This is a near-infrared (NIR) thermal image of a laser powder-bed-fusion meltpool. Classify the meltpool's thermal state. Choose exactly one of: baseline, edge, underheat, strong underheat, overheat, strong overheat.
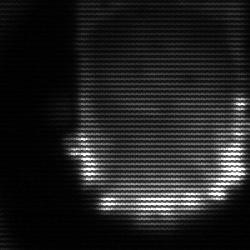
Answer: baseline